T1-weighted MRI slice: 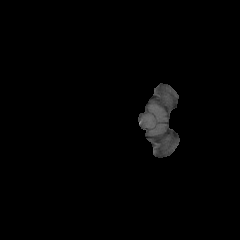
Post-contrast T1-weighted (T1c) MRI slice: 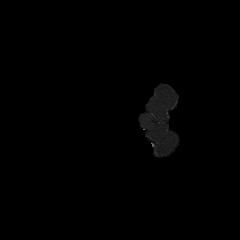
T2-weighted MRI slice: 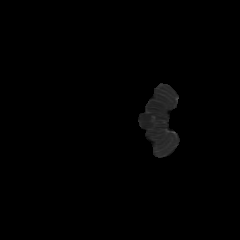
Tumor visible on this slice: no